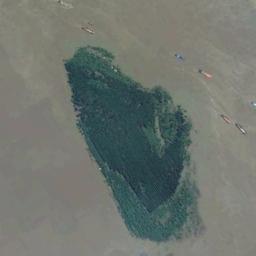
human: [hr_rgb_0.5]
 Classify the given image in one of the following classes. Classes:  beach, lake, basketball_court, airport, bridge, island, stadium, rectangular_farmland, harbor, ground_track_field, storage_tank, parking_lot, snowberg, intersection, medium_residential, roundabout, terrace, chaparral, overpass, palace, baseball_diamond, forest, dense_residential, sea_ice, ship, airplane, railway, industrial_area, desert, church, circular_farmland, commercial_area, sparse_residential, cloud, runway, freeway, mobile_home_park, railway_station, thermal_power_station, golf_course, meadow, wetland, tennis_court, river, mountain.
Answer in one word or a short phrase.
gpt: island